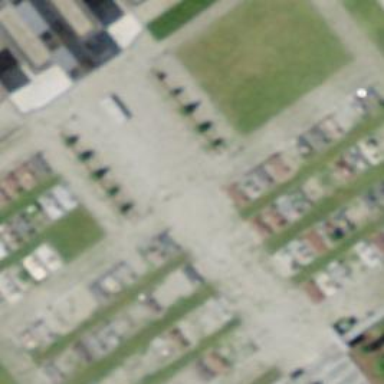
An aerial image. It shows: Cemetery.